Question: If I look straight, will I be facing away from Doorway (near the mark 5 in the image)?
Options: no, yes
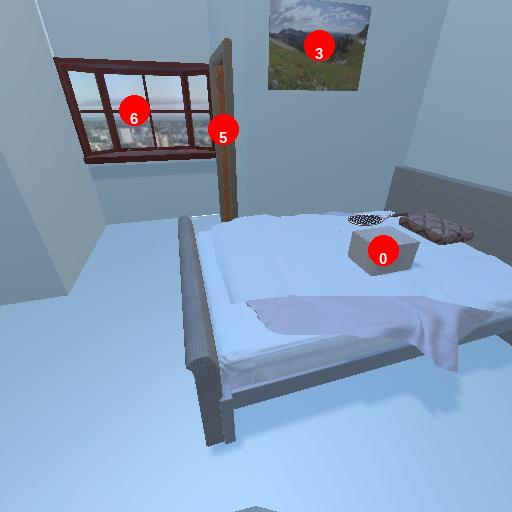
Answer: no